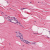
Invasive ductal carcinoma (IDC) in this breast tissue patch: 0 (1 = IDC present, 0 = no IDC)